Question: I installed and am attempting to configure a BizTalk Server 2013 system to which we want to transition from BTS 2009. It will use a remote, clustered SQL Server 2012 instance that runs alongside SQL Server 2008 SP3 which serves the present-day production BTS 2009.
When I started to configure BTS 2013, I tried to join the SSO System already being used by the BTS 2009 machine. After entering the credentials for the domain service account {domain}\SSOService, I got this message:

> The SSO master secret server '{SSO server name}' specified by the SSO database 'SSODB' on SQL Server '{SQL server instance}' could not be found. Without the SSO master secret server the SSO service cannot operate correctly. (SSO)> ADDITIONAL INFORMATION:
(0xC0002A0F) Could not contact the SSO server '%1'. Check that SSO is configured and that the SSO service is running on that server.
(SSO)> Could not contact the SSO server '{SSO server name}'. Check that SSO is configured and that the SSO service is running on that server.
(RPC: 0x800706F7: The stub received bad data.) (SSO)
I haven't found definitive guidance about if a newer BTS like 2013 can join an SSO system that is based on an older infrastructure like SQL 2008. But I have found two posts with the same symptom as mine:
1. Someone upgrading SSO from BizTalk Server 2010 to BTS 2013 (but StackO won't permit a link to this xxx.social.msdn.microsoft.com.xxx post)
2. Someone, like myself, trying to join a BTS 2013 system to an older SSO system (in this case, BTS 2010)
The answerer to the second post says:
>
- the problem was trying to join the existing SSO System, the BizTalk group.
: Based on the operating principles of BizTalk and Enterprise Single Sign-On, is it possible to have two BizTalk groups (in my case, 2009 and 2013) utilize the same SSO system?
1. Trying to configure BizTalk Server 2013 to join existing SSO system
2. SSO System I want BTS 2013 to join is hosted by the SQL Server 2008 SP3 instance
3. BTS 2013 is hosted on Windows Server 2012 R2. The computer includes the SQL Server features that have to be present when configuring a multi-computer BizTalk environment (Client Tools Connectivity; and Management Tools -Basic and -Complete) installed from the same SQL 2012 SP1 image as the back-end cluster. (Microsoft documentation says the front- and back-end servers must use the same SQL Server version.)
4. BTS 2013 will use SQL Server 2012 SP1 on clustered back-end
5. Clustered SQL back-end OS is Windows Server 2008 R2
6. Clustered back-end hosts SQL Server 2012 SP1, 2008 SP3, and 2008 R2
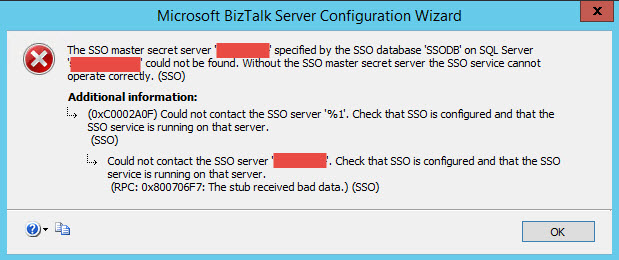
Answer: > If I understand what you're trying to do is to make a BizTalk 2010 coexist with BizTalk 2013 which is not supported. So a BizTalk 2013 will never be able to join a BizTalk 2010 group. As a rule all servers in a BizTalk Group should be on the same version.
BizTalk servers work together as a 'BizTalk group', (even a single server is a group of one) and all servers in that group need to be of the same version to join that group.
Some services are only available within the BizTalk group. The BizTalk Messagebox is one of those services that is only available within the group. The same goes for the Single Sign On service, which is part of the BizTalk group, and only accessible for the nodes of the group.
I have never tried anything like this, but i would expect that the Single Sign On service from another group is not even accessible to a BizTalk server in another group, even when it uses the exact same version.